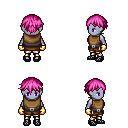
a pixel art fantasy rpg character, female body template, dark elf, purple skin, leather chest armor, gold greaves, pink short bangs hairstyle, gold gloves, ghillies, four views (front, back, left, right), 2x2 character sprite sheet, small pixel art, hard edges, no anti-aliasing